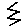
Label: zigzag